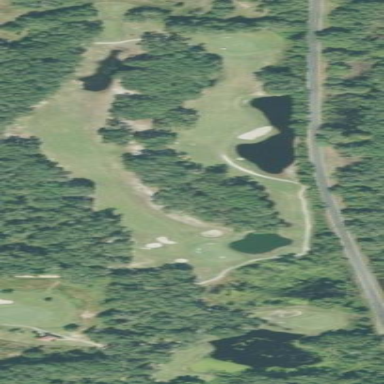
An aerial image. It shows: Golf course.